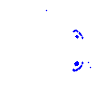
Particle: electron